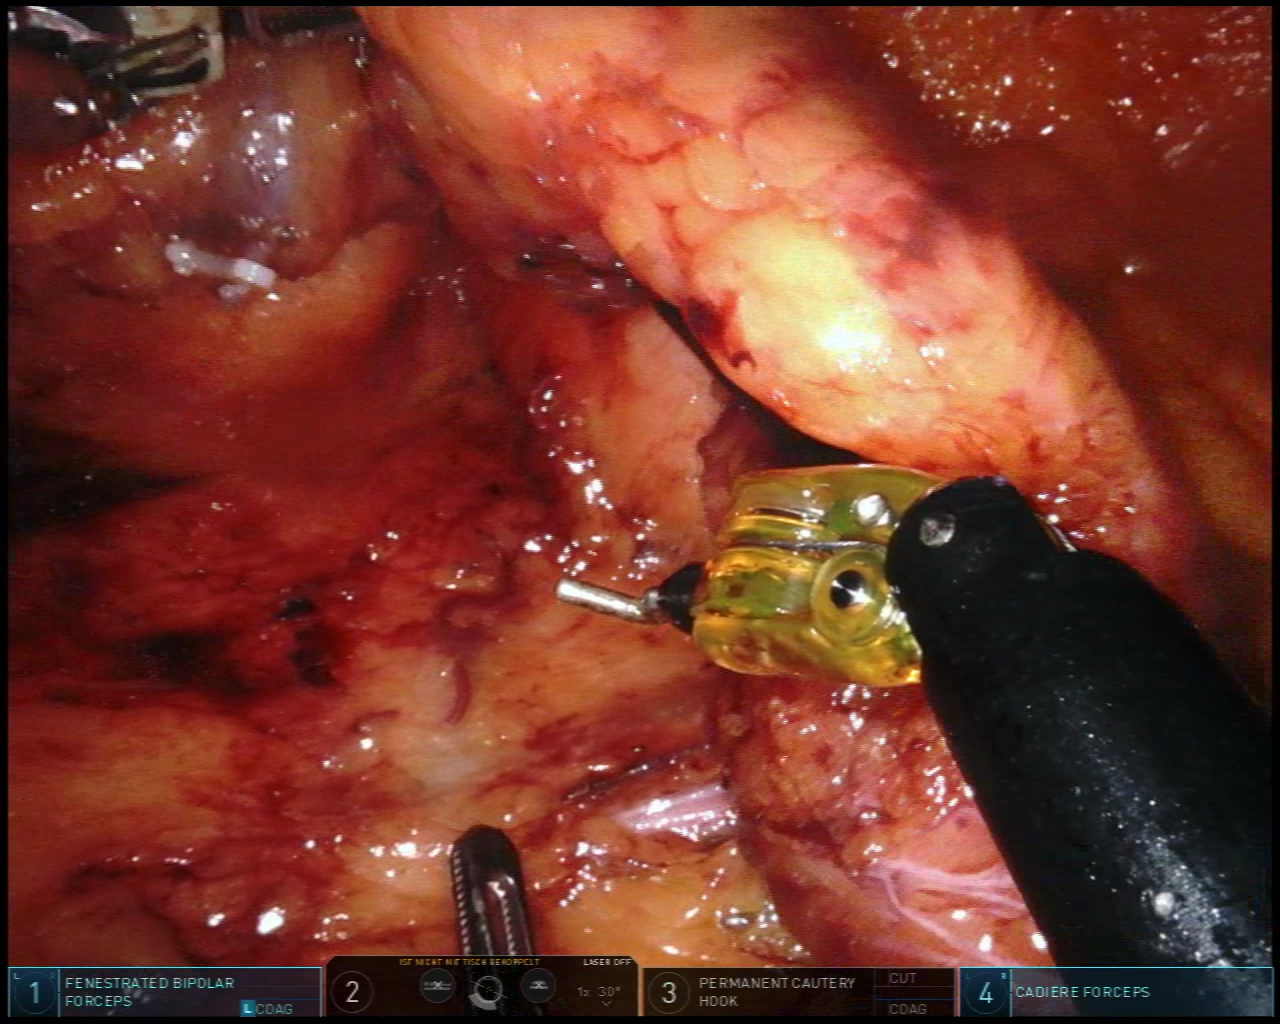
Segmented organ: ureter
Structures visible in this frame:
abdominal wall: no
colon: no
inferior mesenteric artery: no
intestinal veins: no
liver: no
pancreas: no
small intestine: no
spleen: no
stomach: no
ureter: yes
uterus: no
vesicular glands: no